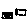
Label: square